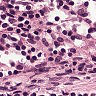
Metastatic tissue present: no